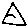
Label: triangle